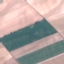
Label: AnnualCrop